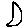
Label: moon